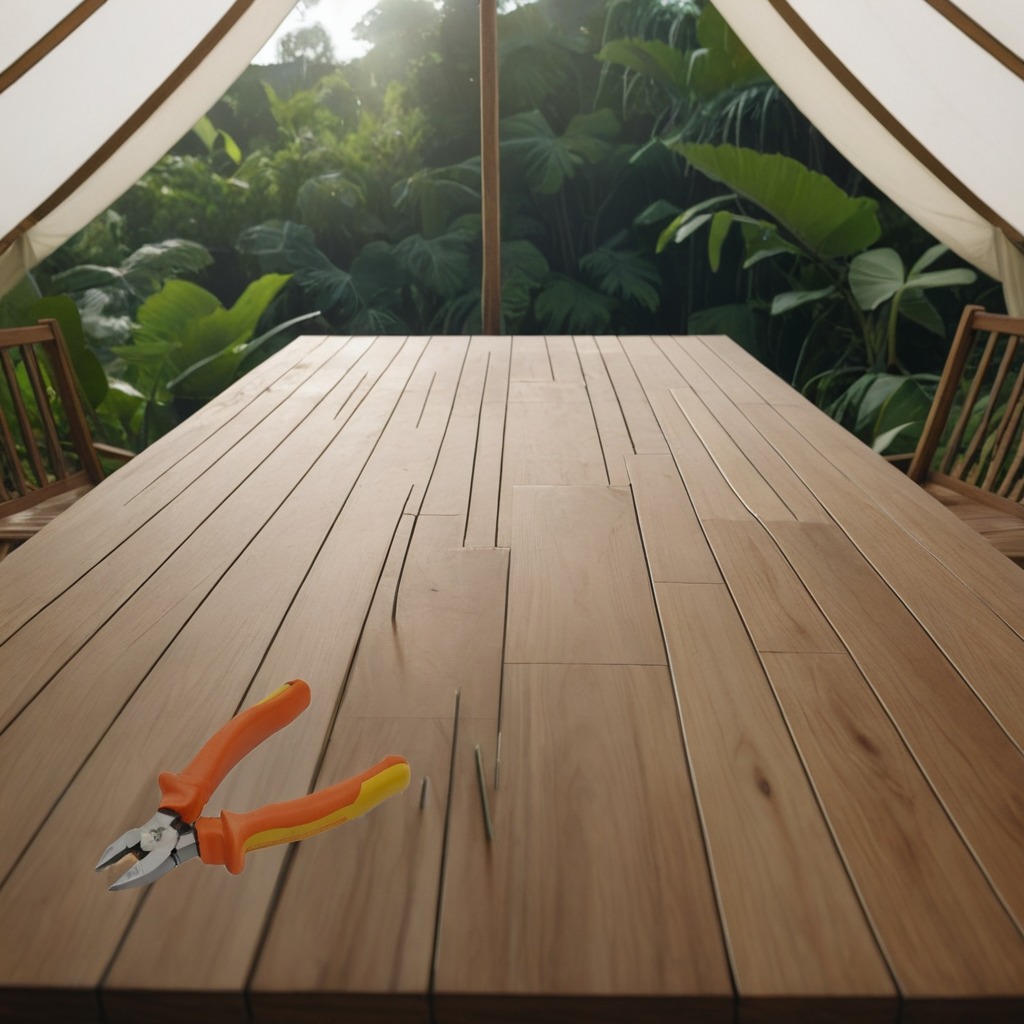
A plier is lying on a wooden table.